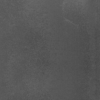
Label: dusty